Question: Please help me out with idea to find out the solution.
i am unable to think about subquery
SELECT name FROM client where assest_id IN(?subquery?)

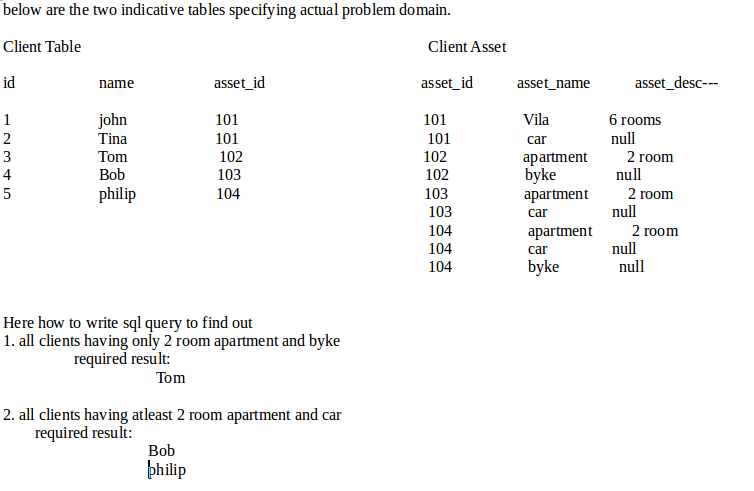
Answer: '''
select name from client where asset_id in(
select asset_id from client_asset where
asset_desc='2'
intersect
select asset_id from client_asset where
asset_id not in (select asset_id from client_asset where
asset_name not in ('apartment','byke')));
'''
For the first question first I have fetched the 'asset_id' with 2room and 'intersected' it with the asset_id which have only 'byke and apartment' as their assets. This is used as the subquery to by the containment statement to fetch the 'asset_id'
'''
select name from client where asset_id in
(select asset_id from client_asset where
asset_desc>='2' and asset_name='apartment'
intersect
select asset_id from client_asset where
asset_name='car');
'''
This query is self explainatory and works on similar grounds